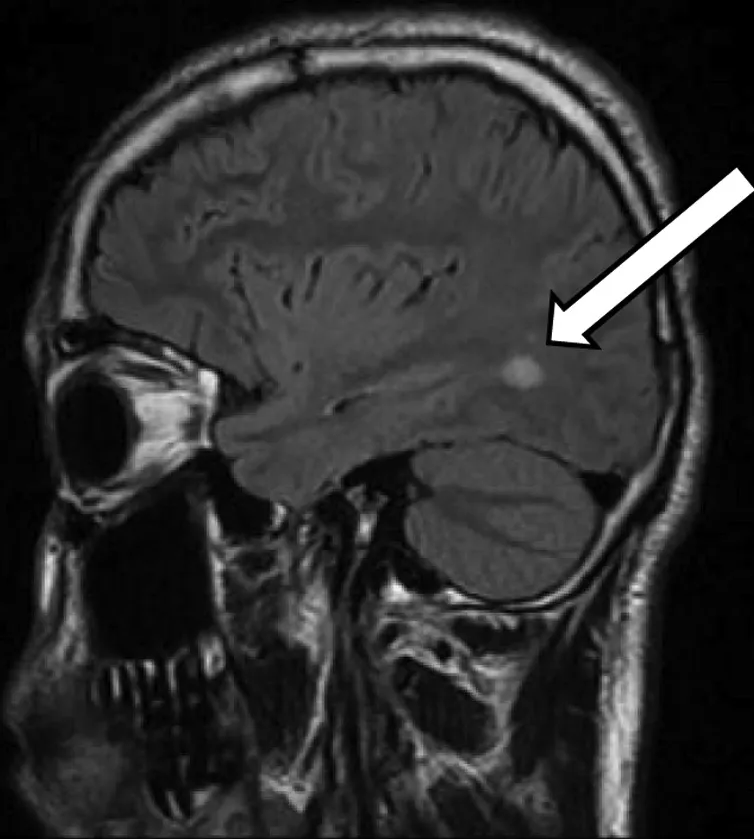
Sagittal view MRI brain showing T2/FLAIR hyperdensity in the left temporal-occipital white matter. This non-specific finding can be seen with demyelinating disease or rarely trauma.
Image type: radiology (mri)